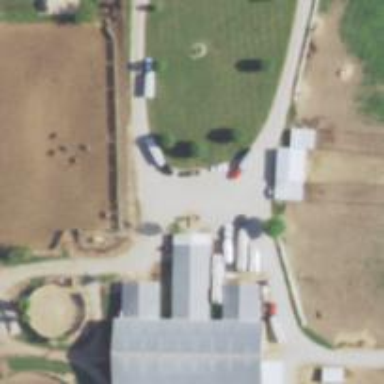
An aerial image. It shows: Stable building.